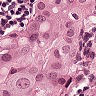
Metastatic tissue present: yes